Question: I have created a form in which there is a png image as a watermark and a main image. I have to open this in . My code for this is shown below:
'''
if(isset($_POST['submit']))
{
// Load the watermark and the photo to apply the watermark to
$stamp = imagecreatefrompng('store/left.png');
$im = imagecreatefromjpeg('store/Lighthouse.jpg');
// Set the margins for the stamp and get the height/width of the stamp image
$marge_right = 500;
$marge_bottom = 500;
$sx = imagesx($stamp);
$sy = imagesy($stamp);
// Copy the stamp image onto our photo using the margin offsets and the photo
// width to calculate positioning of the stamp.
imagecopy($im, $stamp, imagesx($im) - $sx - $marge_right, imagesy($im) - $sy - $marge_bottom, 0, 0, imagesx($stamp), imagesy($stamp));
// Output and free memory
header('Content-type: image/png');
imagepng($im);
imagedestroy($im);
}
'''
and the preview of this code is:

I want to do this while I'm in a light-box. How can I do this?
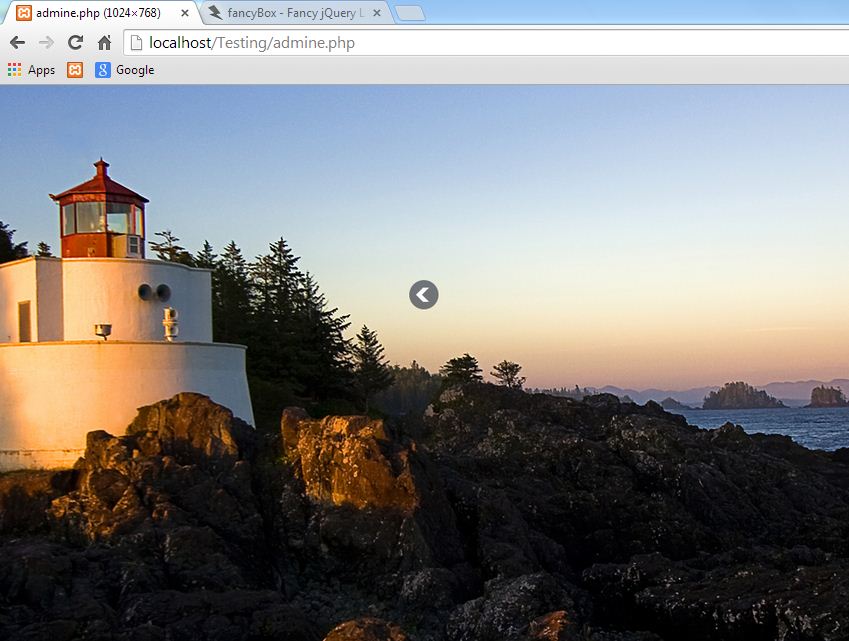
Answer: '''
<head>
<link rel="stylesheet" href="engine/css/vlightbox1.css" type="text/css" />
<link rel="stylesheet" href="engine/css/visuallightbox.css" type="text/css" media="screen" />
<script src="engine/js/jquery.min.js" type="text/javascript"></script>
<script src="engine/js/visuallightbox.js" type="text/javascript"></script>
<script src="engine/js/vlbdata.js" type="text/javascript"></script>
</head>
<body>
...
<div align="center">
<!-- Start VisualLightBox.com BODY section id=1 -->
<div id="vlightbox1">
...
</div>
<!-- End VisualLightBox.com BODY section -->
</div>
...
</body>
'''